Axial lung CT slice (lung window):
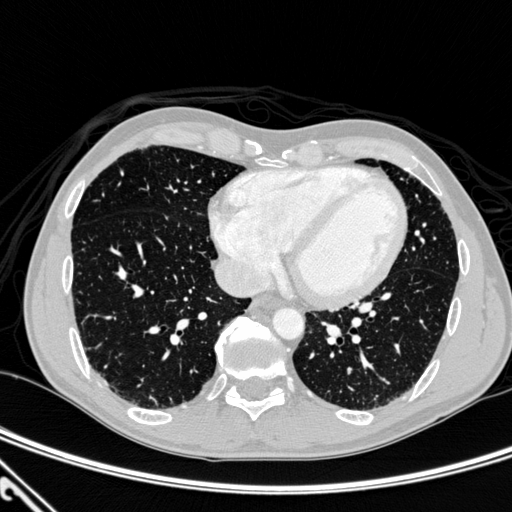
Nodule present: no